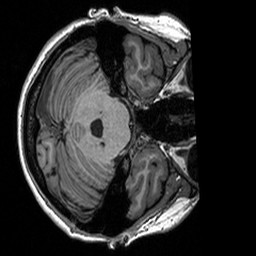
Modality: T1w
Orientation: axial
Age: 20
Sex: female
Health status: healthy
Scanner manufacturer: siemens
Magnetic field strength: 3 T
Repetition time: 2.3 s
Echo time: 0.00298 s